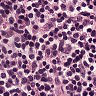
Metastatic tissue present: no